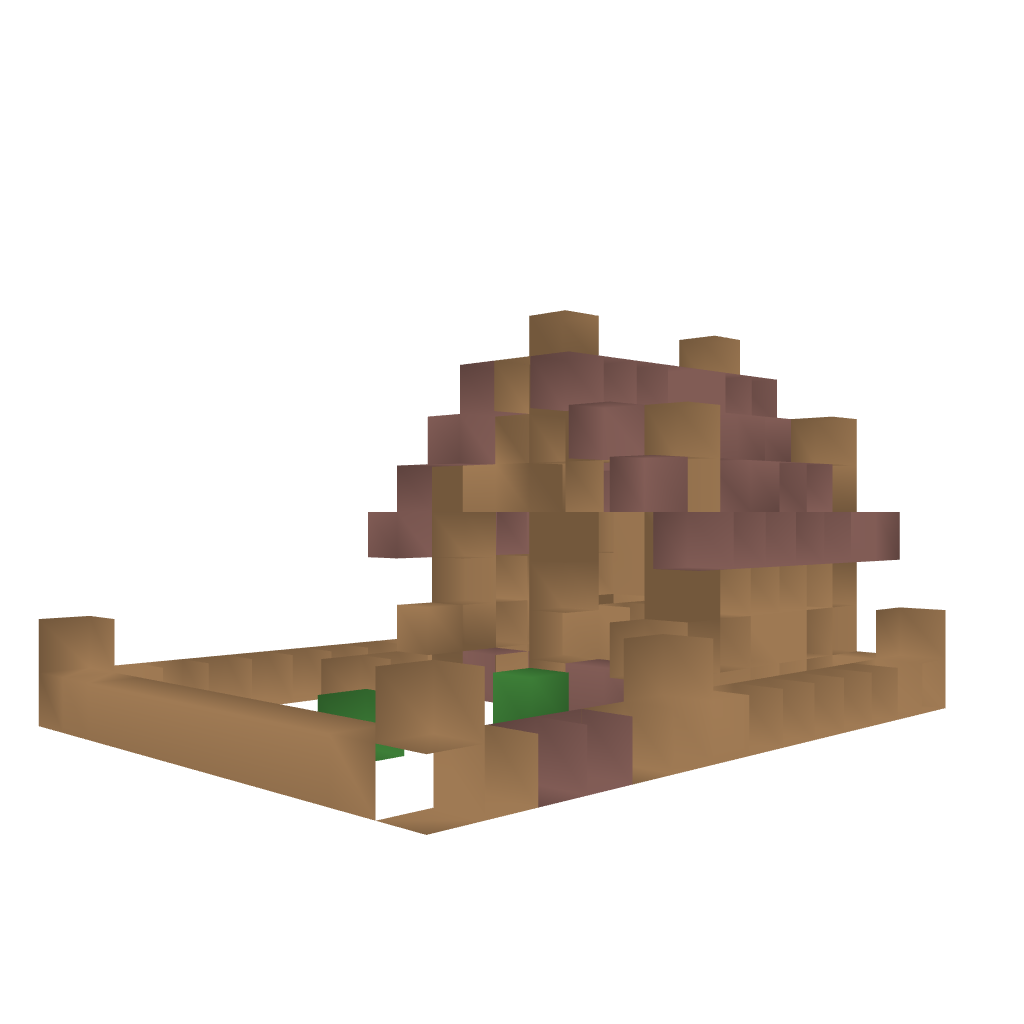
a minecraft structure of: Horse Stables good quality